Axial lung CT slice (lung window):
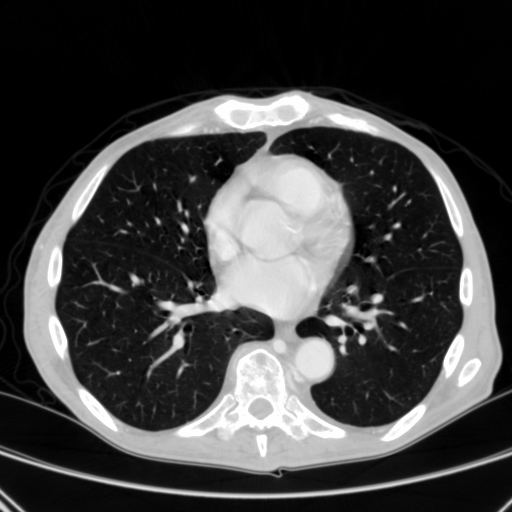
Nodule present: no